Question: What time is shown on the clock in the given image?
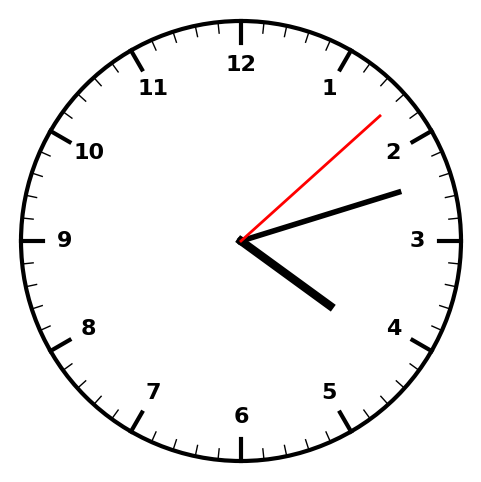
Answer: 04:12:08